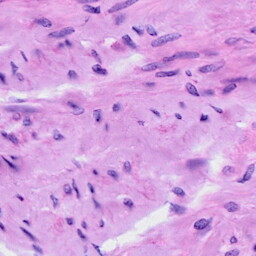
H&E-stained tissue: Cervix